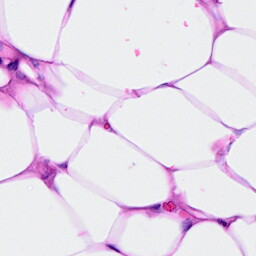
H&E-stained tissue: Breast